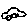
Label: car